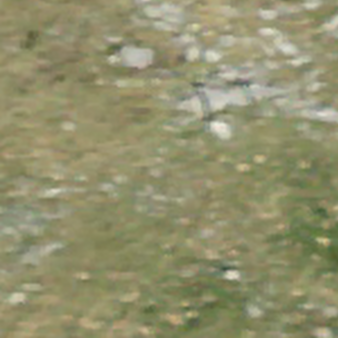
Label: other